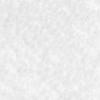
Label: no_change